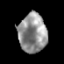
Tissue: prostate
Cell type: T cells
Senescence score: 0.3387
Nuclear area (px): 1088
Mean DAPI intensity: 145.413